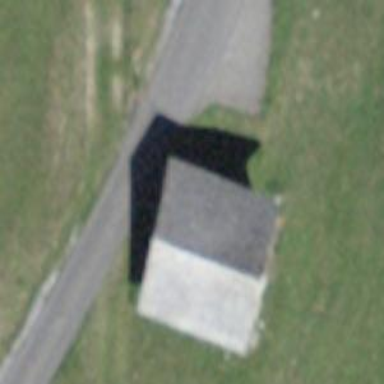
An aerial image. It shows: Barn.